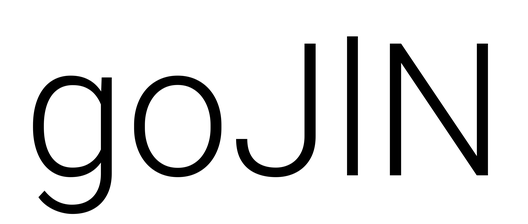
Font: Roboto_Light